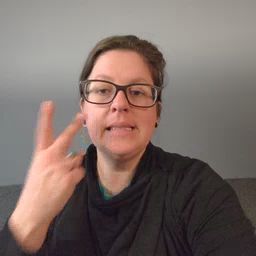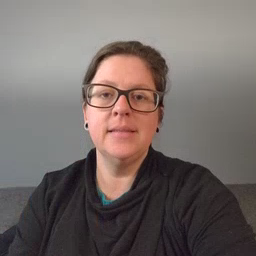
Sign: see